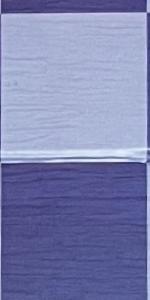
Label: Empty